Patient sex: M
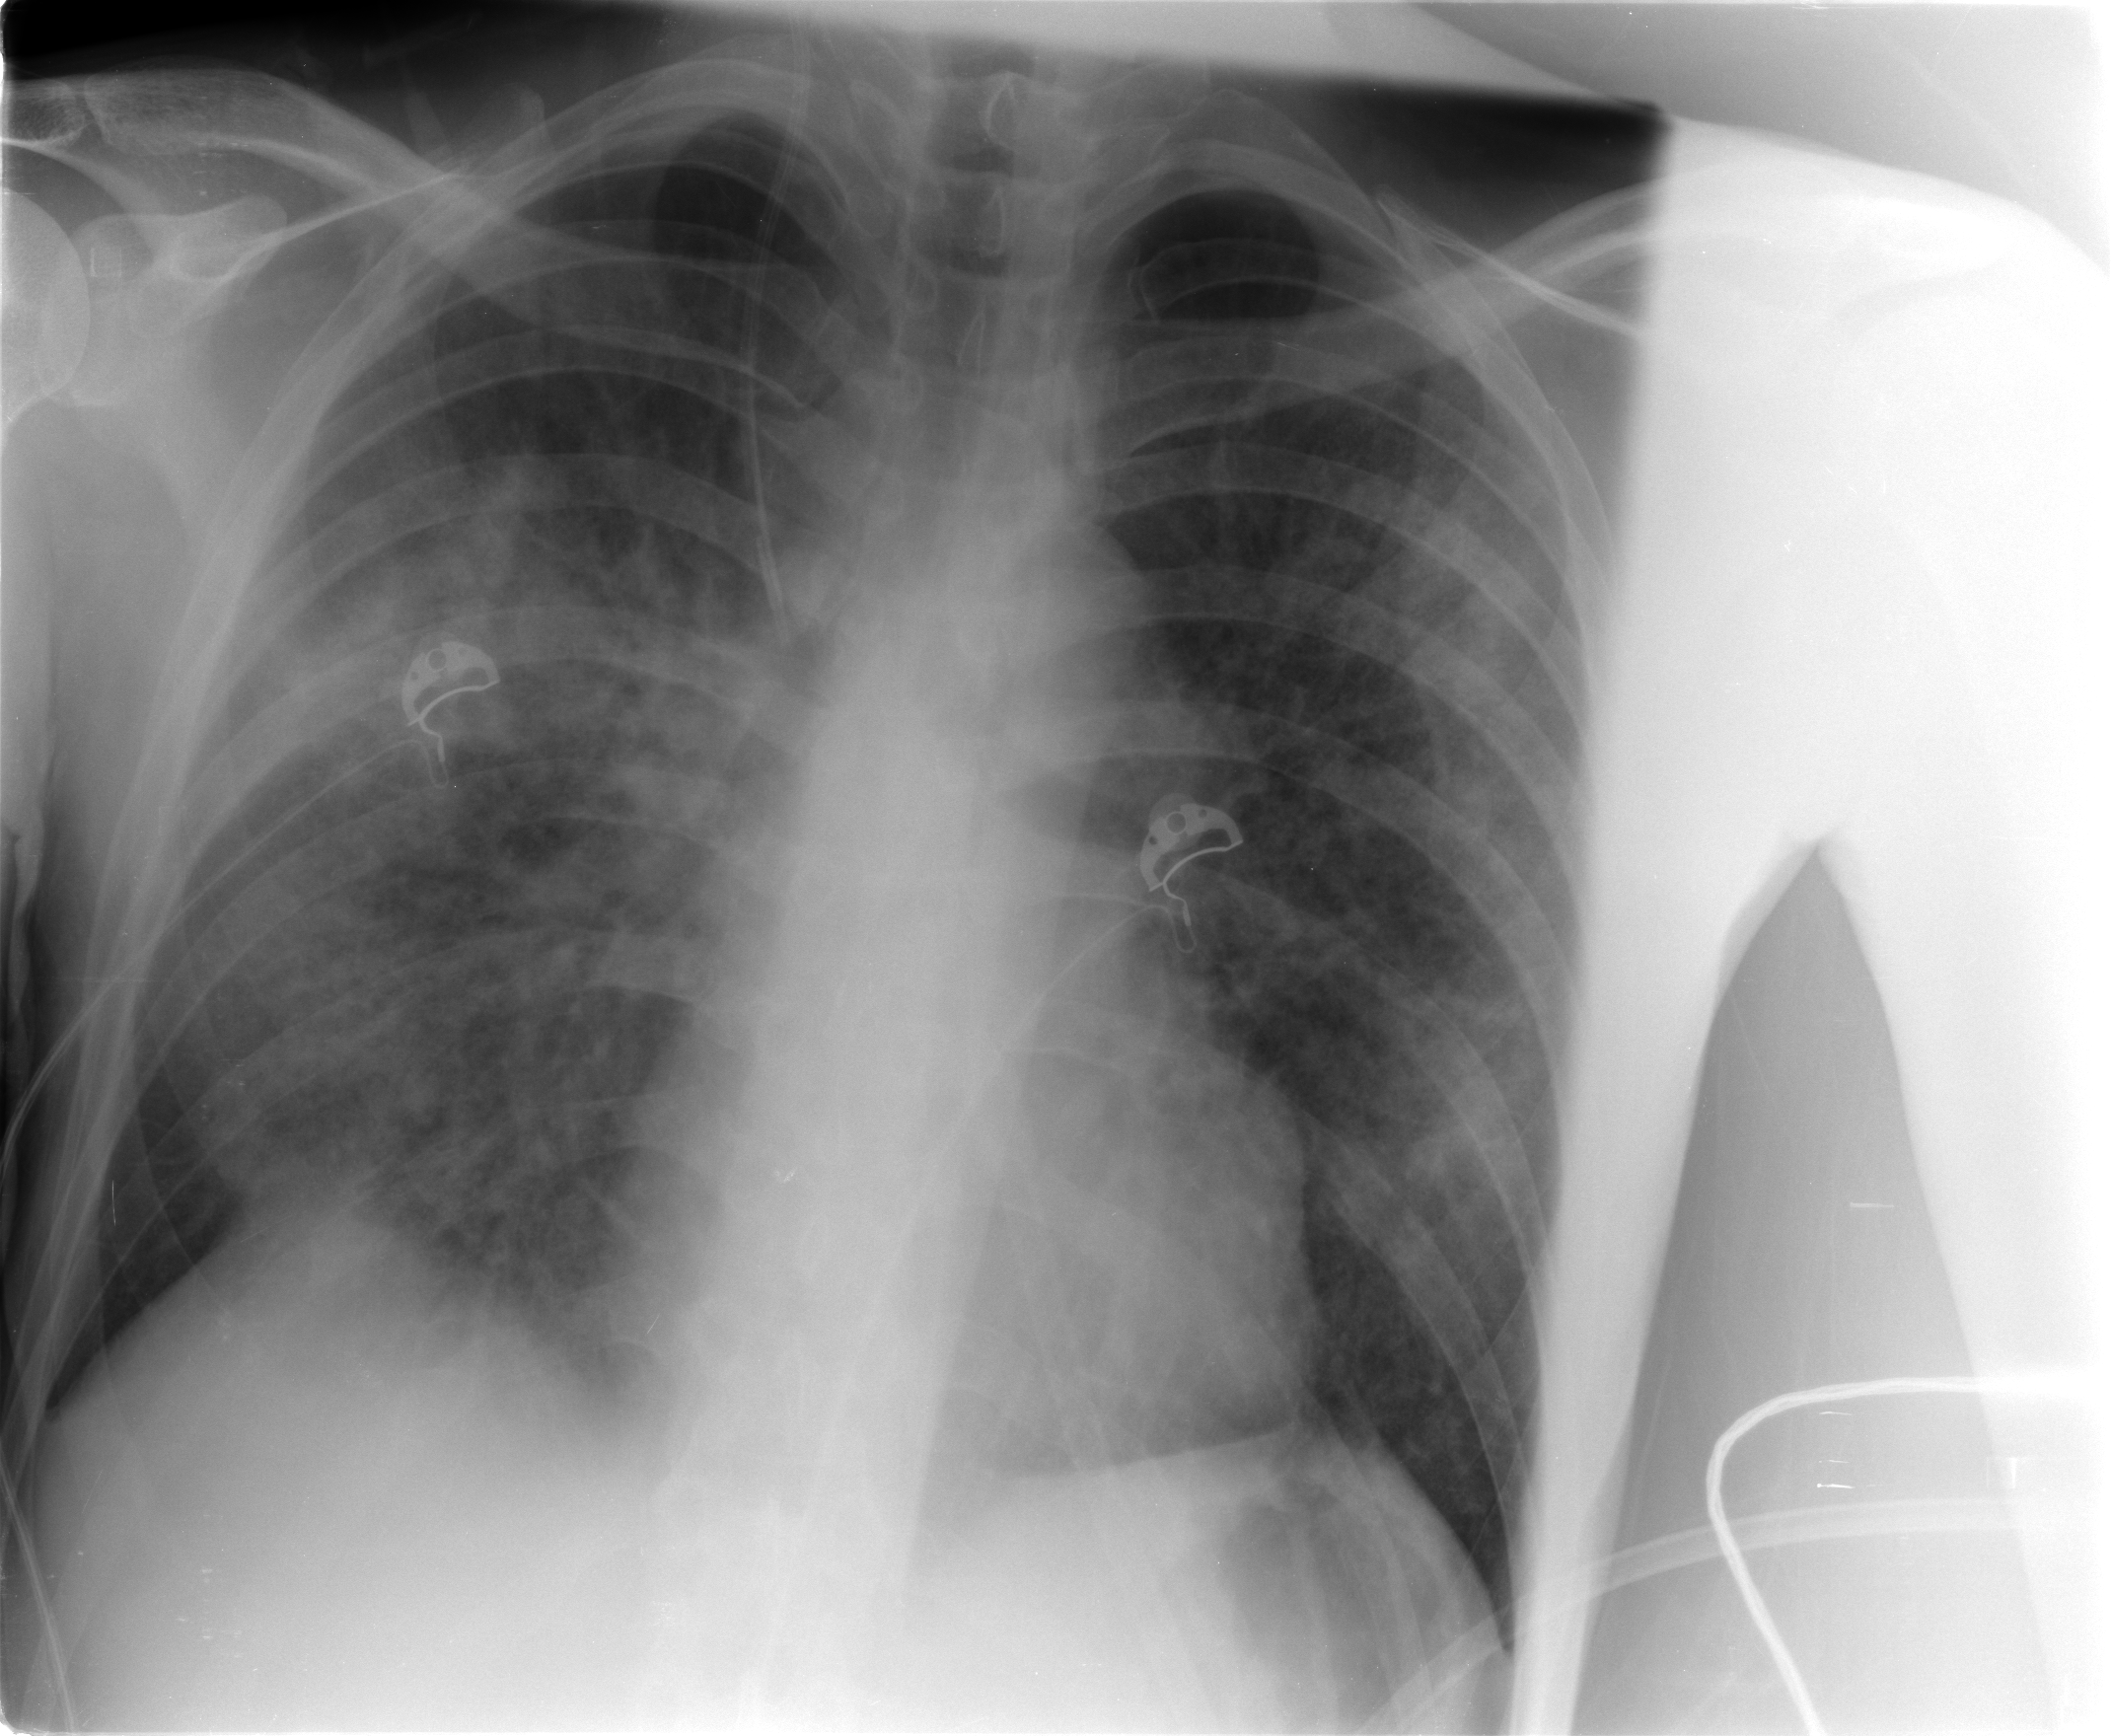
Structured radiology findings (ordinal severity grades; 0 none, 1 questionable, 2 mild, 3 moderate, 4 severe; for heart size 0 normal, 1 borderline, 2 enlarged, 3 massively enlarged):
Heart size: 0
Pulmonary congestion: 0
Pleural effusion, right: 0
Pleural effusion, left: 0
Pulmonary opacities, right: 3
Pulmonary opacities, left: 3
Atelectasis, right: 3
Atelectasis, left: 2